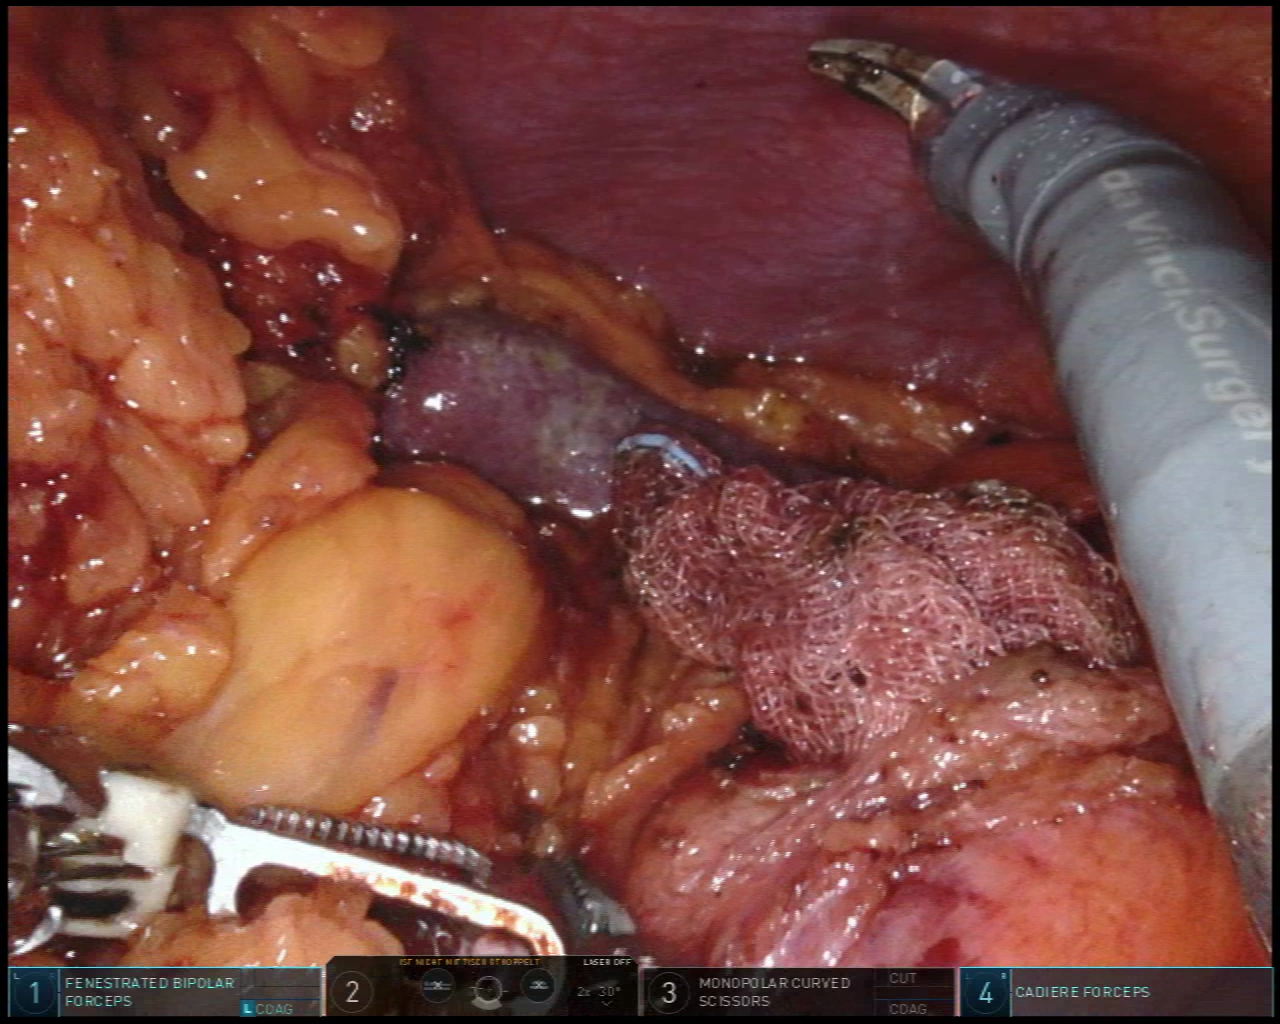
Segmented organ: spleen
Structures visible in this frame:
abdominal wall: yes
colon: yes
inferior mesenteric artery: no
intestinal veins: no
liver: no
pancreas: no
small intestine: no
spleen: yes
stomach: no
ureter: no
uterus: no
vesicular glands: no